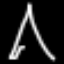
Label: The Eiffel Tower